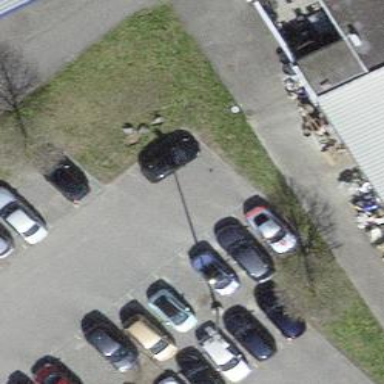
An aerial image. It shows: Road serving as parking aisle.